Group 1:
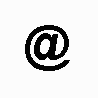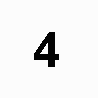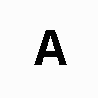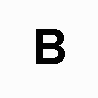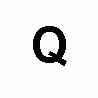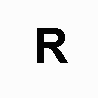
Group 2:
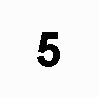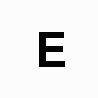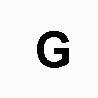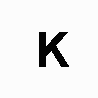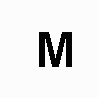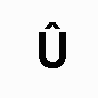
Rule separating the two groups: Closed area vs. no closed area.
Concepts: closed_open, hole
Author: Merse E. Gáspár